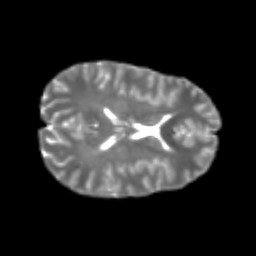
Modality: T2w
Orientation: axial
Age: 21
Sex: male
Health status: healthy
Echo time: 0.074 s